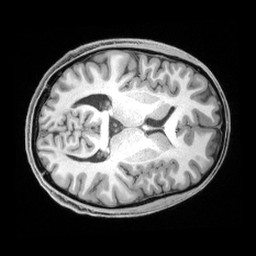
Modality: T1w
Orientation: axial
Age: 27
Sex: male
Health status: healthy
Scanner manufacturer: siemens
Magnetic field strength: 3 T
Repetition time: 2.4 s
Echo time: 0.00194 s